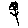
Label: flower